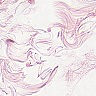
Metastatic tissue present: no